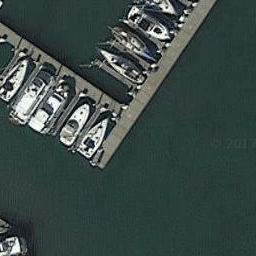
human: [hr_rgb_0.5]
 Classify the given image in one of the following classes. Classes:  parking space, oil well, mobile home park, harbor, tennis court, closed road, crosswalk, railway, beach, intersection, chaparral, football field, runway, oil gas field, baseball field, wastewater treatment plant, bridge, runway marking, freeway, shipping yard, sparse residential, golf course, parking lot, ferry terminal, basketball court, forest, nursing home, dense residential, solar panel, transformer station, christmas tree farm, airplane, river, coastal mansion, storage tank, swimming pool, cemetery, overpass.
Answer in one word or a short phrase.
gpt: harbor